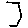
Label: hexagon